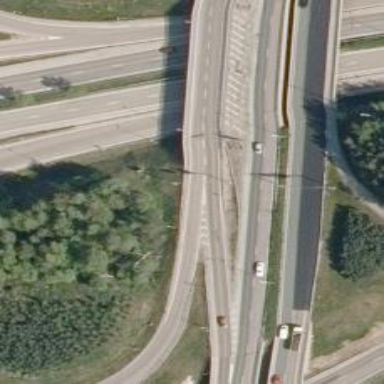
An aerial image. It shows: Trunk link highway bridge with asphalt surface.